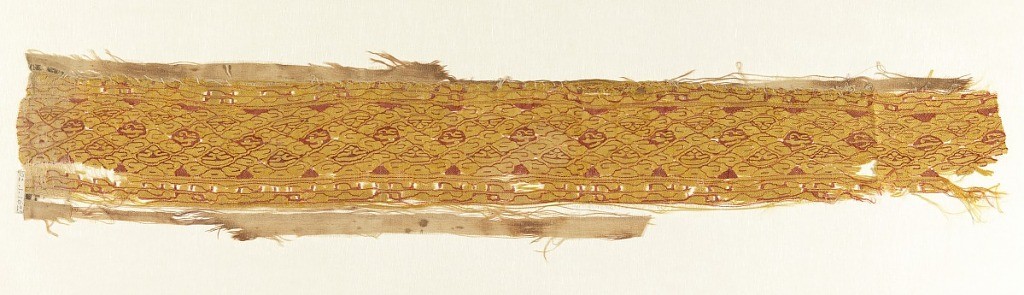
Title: Band
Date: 10th–12th century
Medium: Medium:Warp; silk. Wefts; silk, linen Technique: slit tapestry
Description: Design of interlaced straps in red and yellow